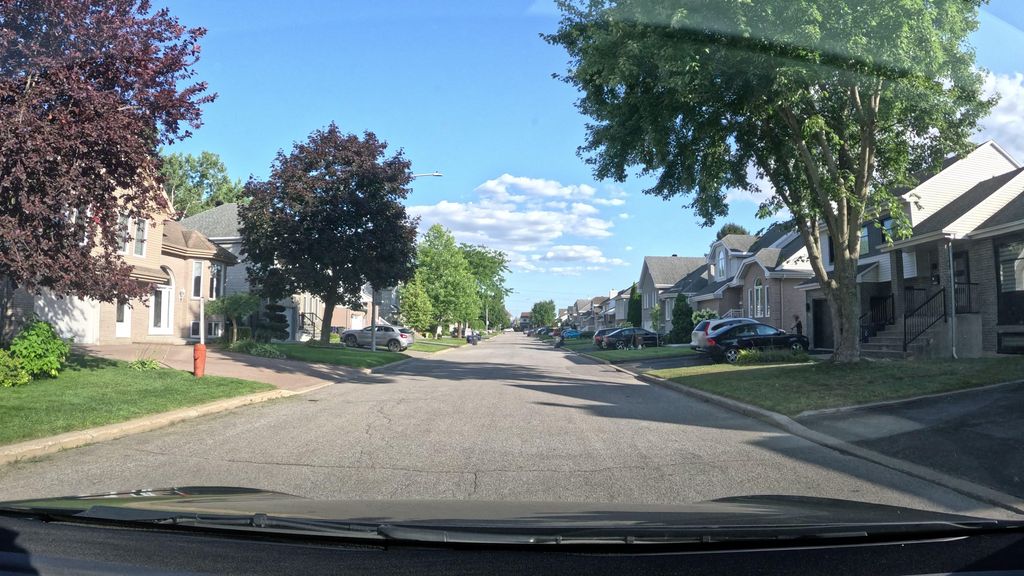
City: montreal